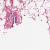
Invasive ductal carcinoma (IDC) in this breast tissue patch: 0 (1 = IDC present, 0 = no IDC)